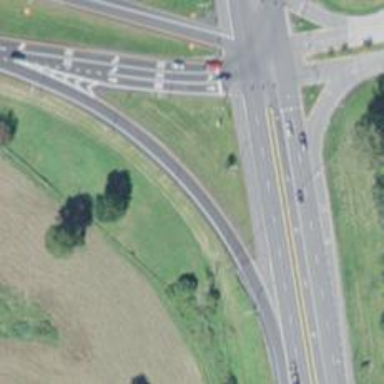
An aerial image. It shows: Trunk link road with asphalt surface.